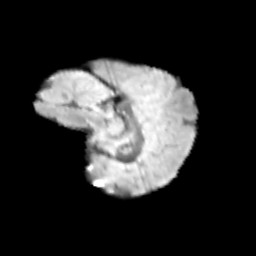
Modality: T2w
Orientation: sagittal
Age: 9
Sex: female
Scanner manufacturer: siemens
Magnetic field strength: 3 T
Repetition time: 3.8 s
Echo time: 0.07 s